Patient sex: M
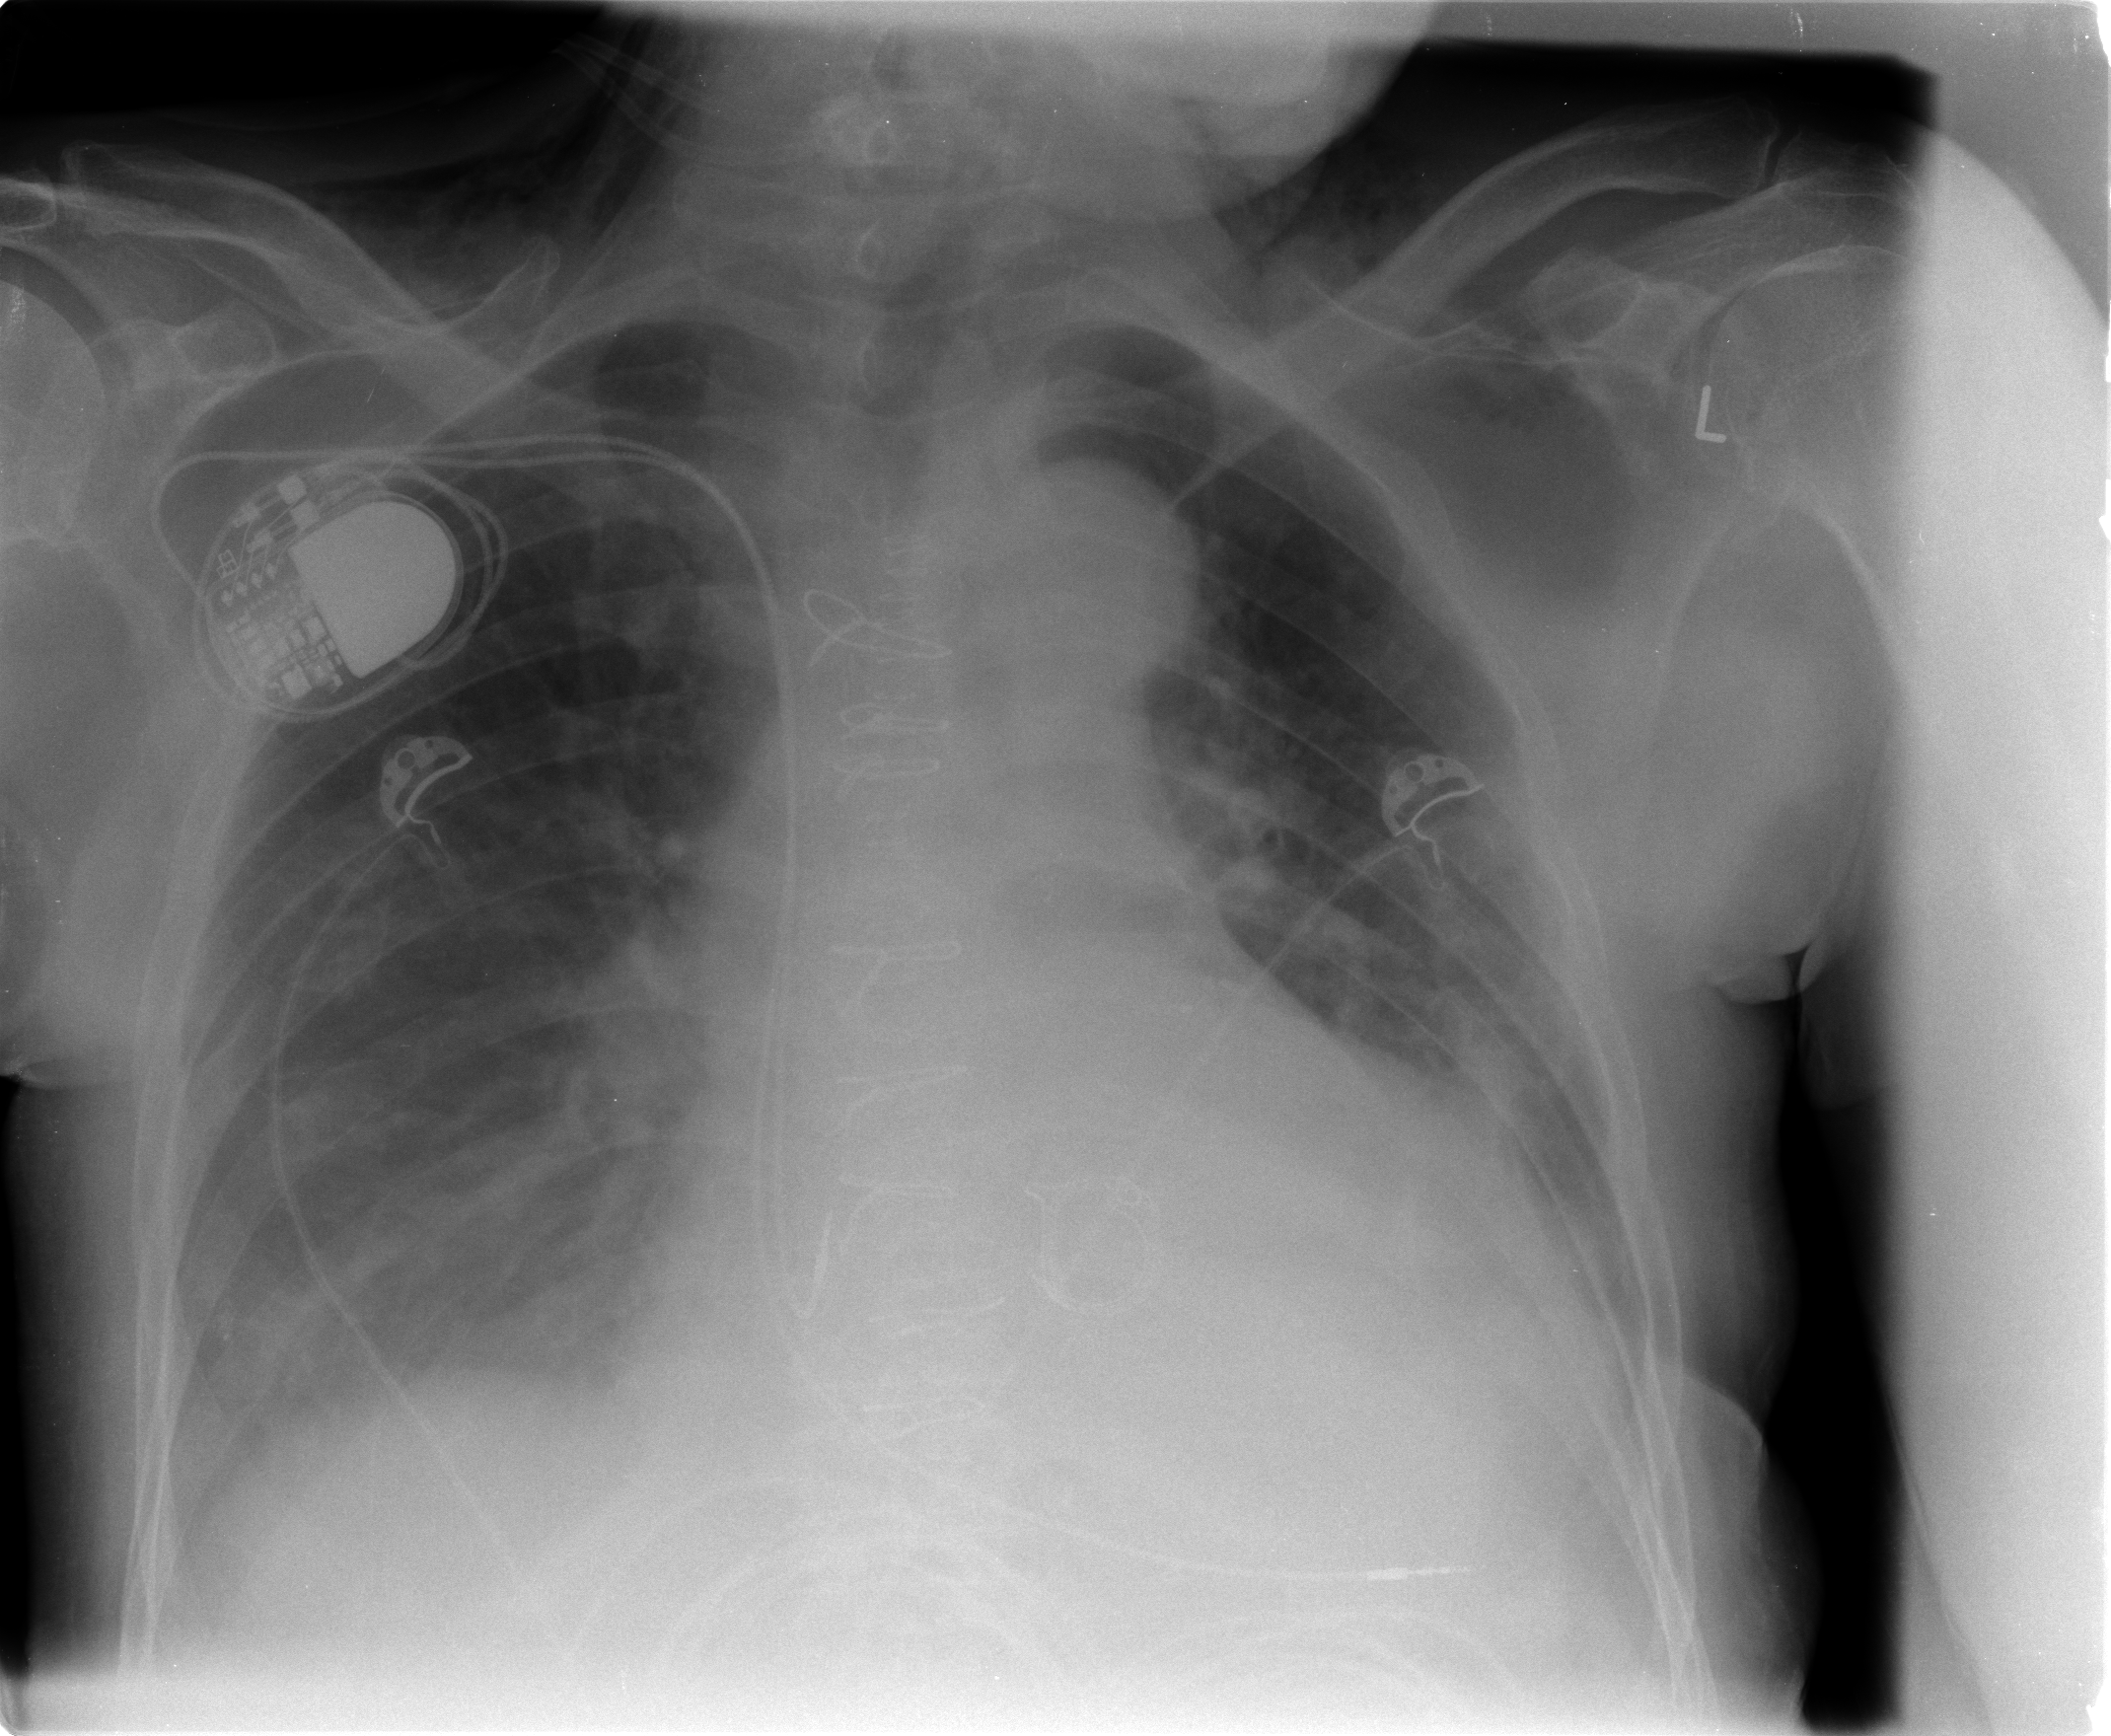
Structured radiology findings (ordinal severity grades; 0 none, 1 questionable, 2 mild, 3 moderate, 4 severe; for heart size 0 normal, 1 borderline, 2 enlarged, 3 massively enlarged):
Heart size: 1
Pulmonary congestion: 2
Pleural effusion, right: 2
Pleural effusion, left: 1
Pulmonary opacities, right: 2
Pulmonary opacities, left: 2
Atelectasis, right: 2
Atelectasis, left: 2